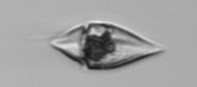
Label: Amphidinium